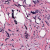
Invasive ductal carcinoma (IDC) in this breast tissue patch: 1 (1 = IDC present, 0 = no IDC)